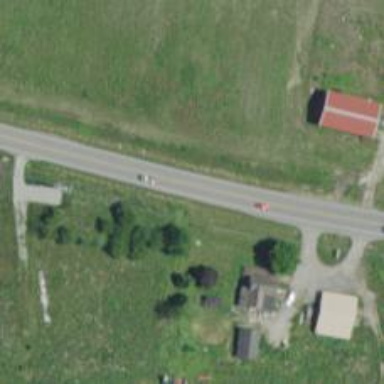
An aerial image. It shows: Secondary road.